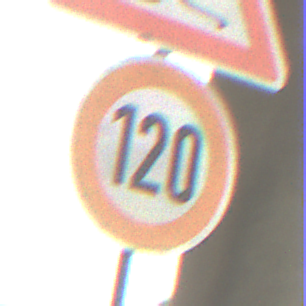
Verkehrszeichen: Geschwindigkeit120
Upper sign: SchleuderOderRutschgefahr
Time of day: SunriseSunset
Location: Outdoor (Suburban)
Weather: PartlyCloudy
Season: NotSpecified
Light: Natural